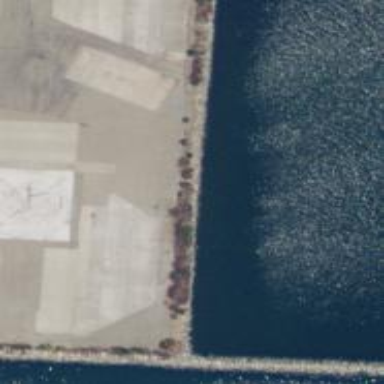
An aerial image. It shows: Breakwater structure.